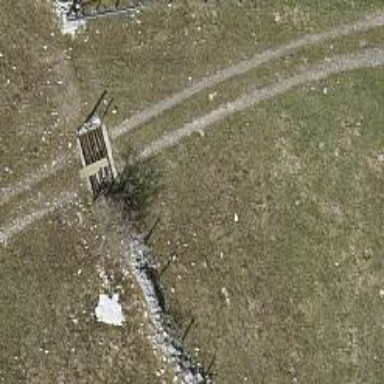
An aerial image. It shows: Cattle grid.